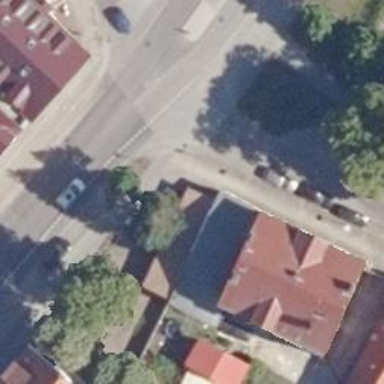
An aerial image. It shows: Sidewalk along the footway.